Interaction volume radius: 5 \u00c5
Interaction volume height: 35 \u00c5
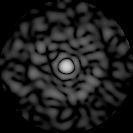
Disorder parameter: 0.8398